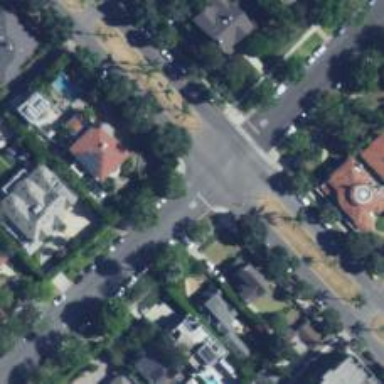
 lined with residential properties on both sides."